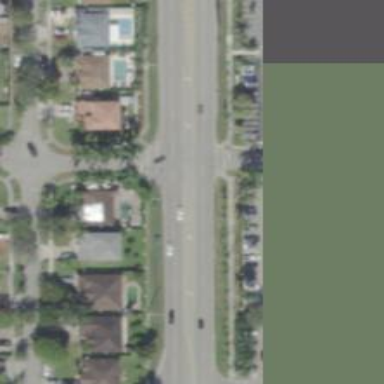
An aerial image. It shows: Uncontrolled road crossing with lines markings.